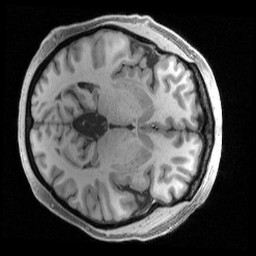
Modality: T1w
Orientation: axial
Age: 46
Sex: female
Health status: ill
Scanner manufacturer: siemens
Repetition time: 2.4 s
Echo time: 0.00231 s